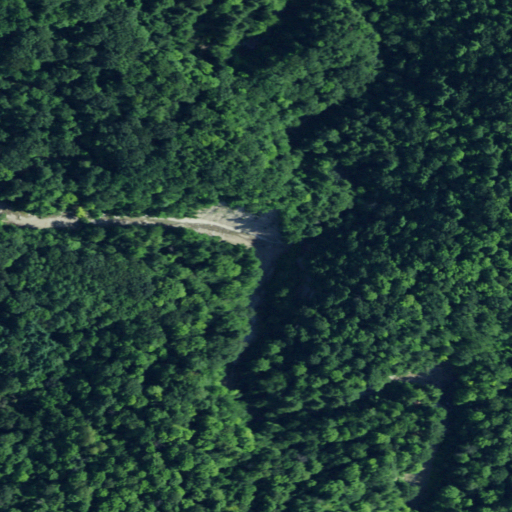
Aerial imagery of valley in New York named Ball Gulf containing mixed forest, evergreen forest, and deciduous forest